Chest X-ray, PA view. Patient: 56 years old, sex F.
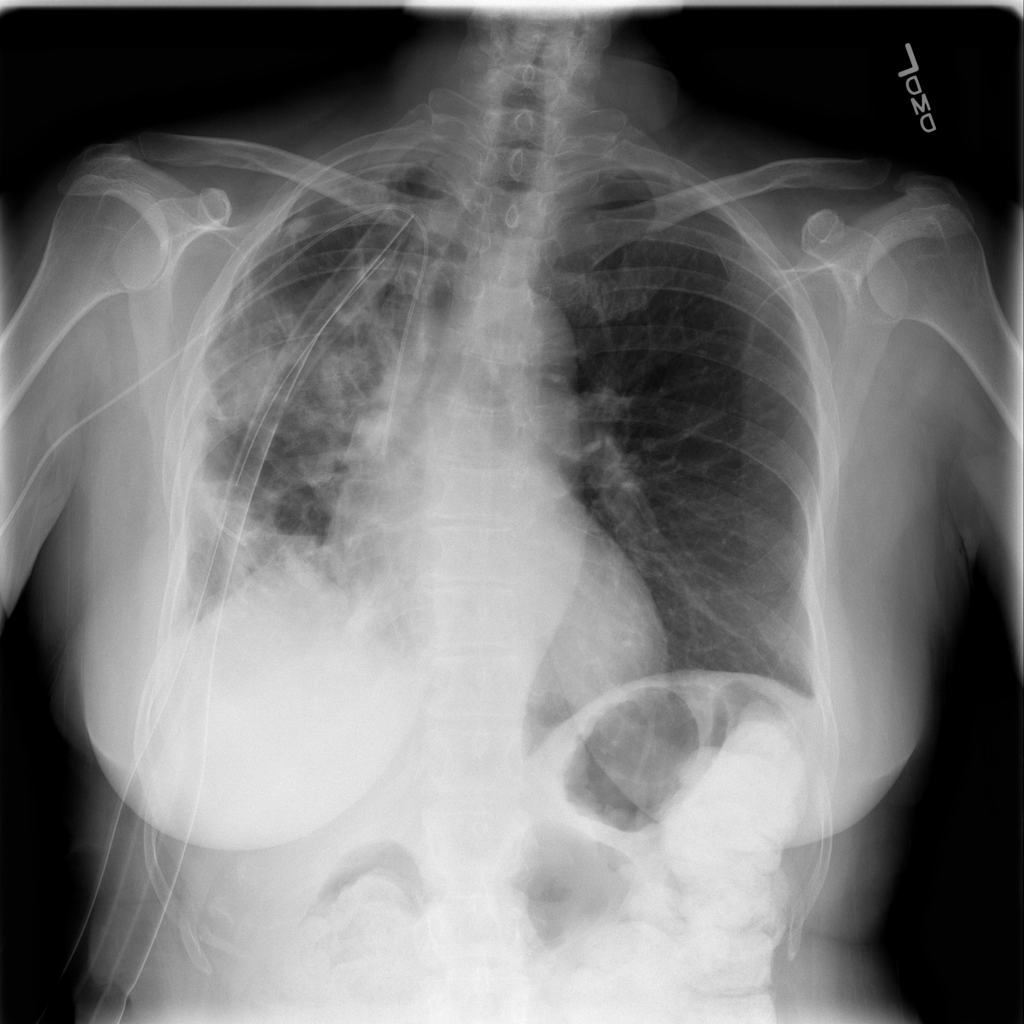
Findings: Nodule, Pleural_Thickening, Pneumothorax